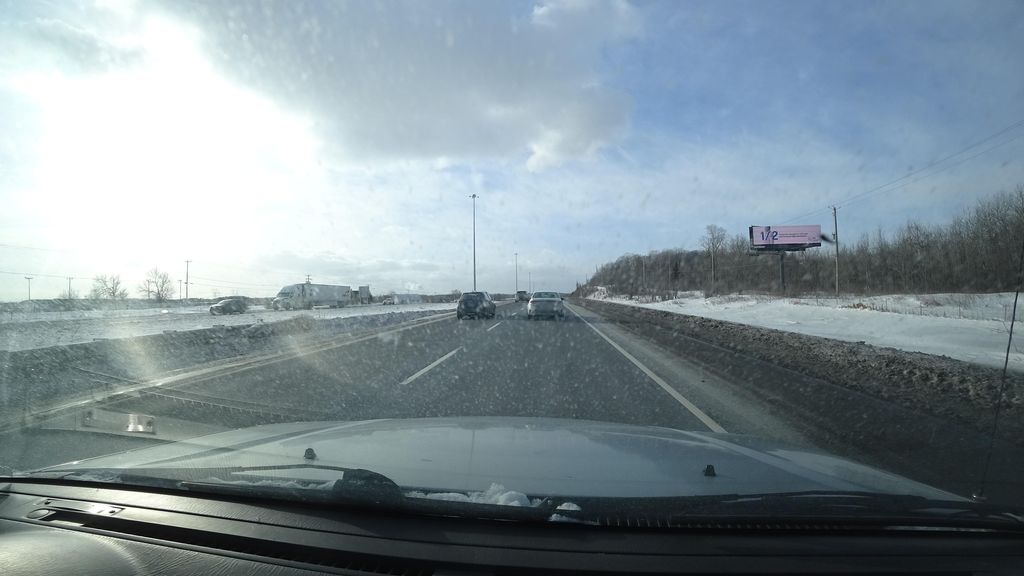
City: quebec_city